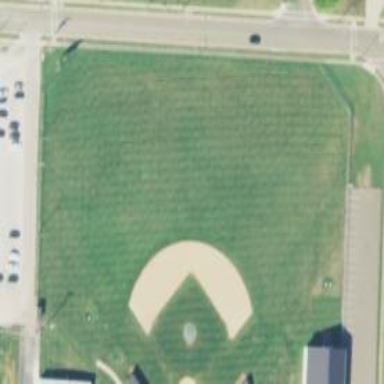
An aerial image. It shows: Baseball pitch for leisure and sports activities.